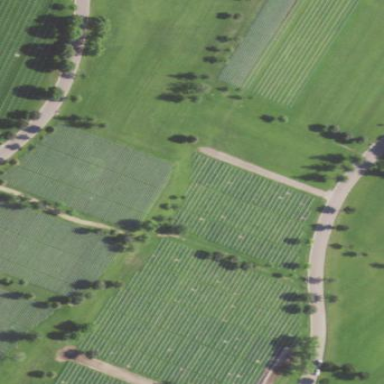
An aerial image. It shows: Sector in the cemetery.